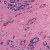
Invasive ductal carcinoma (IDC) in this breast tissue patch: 0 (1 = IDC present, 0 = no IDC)